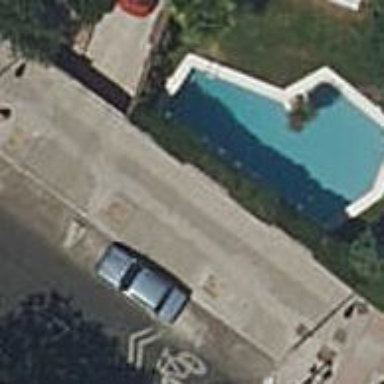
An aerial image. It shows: Swimming pool located in leisure land.